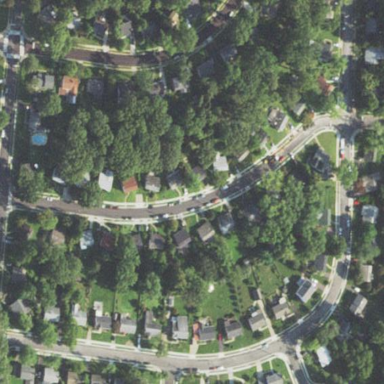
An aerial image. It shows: Single-family residential area.